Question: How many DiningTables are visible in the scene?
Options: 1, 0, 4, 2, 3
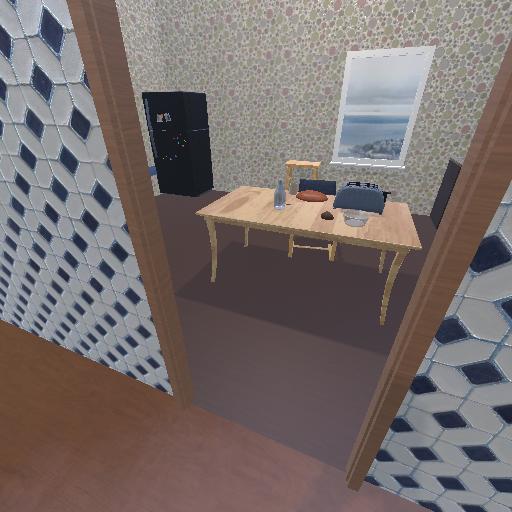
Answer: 1